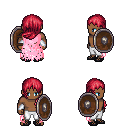
a pixel art fantasy rpg character, male body template, human, dark skin, pink tattered cape, white pants, ruby red left-swept hairstyle, white cloth bracers, ghillies, shield, four views (front, back, left, right), 2x2 character sprite sheet, small pixel art, hard edges, no anti-aliasing